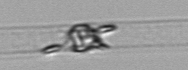
Label: Dactyliosolen_blavyanus